Question: I am trying to post texts and image using Facebook Feed Dialog , I am able to post to my own wall but not able to tag friends . I am able to choose a friend from FBFriendPickerViewController , but when i click done but i am getting return error 5 . In one of stackoverflow questions (ios-Facebook SDK 3.0 Error 5 When Posting Status Update) there were a few ways where one can get this error , I have corrected all the possible ways which was mentioned in that question .
and is the feed dialog correct [FBRequestConnection startWithGraphPath:@"%@/feed" parameters:params
This is my code ,
'''
- (IBAction)pickFriendsList:(UIButton *)sender
{
FBFriendPickerViewController *friendPickerController = [[FBFriendPickerViewController alloc] init];
friendPickerController.title = @"Pick Friends";
[friendPickerController loadData];
[friendPickerController presentModallyFromViewController:self animated:YES handler:
^(FBViewController *sender, BOOL donePressed) {
if (!donePressed) {
return;
}
NSString* fid;
NSString* fbUserName;
for (id<FBGraphUser> user in friendPickerController.selection)
{
NSLog(@"
user=%@
", user);
fid = user.id;
fbUserName = user.name;
NSMutableDictionary* params = [NSMutableDictionary dictionaryWithObjectsAndKeys:@"aaaaaa", @"message", @"http://webecoist.momtastic.com/wp-content/uploads/2009/01/nature-wonders.jpg", @"picture", @"My Susfsdfsdfs sdf sfsdfp", @"name", nil];
NSLog(@"
params=%@
", params);
[FBRequestConnection startWithGraphPath:@"%@/feed" parameters:params HTTPMethod:@"POST"
completionHandler:^(FBRequestConnection *connection, id result, NSError *error)
{
//Tell the user that it worked.
UIAlertView *alertView = [[UIAlertView alloc] initWithTitle:@"Shared"
message:[NSString stringWithFormat:@"Invited %@! error=%@", fbUserName, error]
delegate:nil
cancelButtonTitle:@"OK"
otherButtonTitles:nil];
[alertView show];
NSLog(@"%@ alertview description",alertView.message);
}
];
}
}];
}
'''

Error :
'''
> Error Domain=com.facebook.sdk Code=5 "The operation couldn't be
> completed. (com.facebook.sdk error 5.)" UserInfo=0xa157bf0
> {com.facebook.sdk:HTTPStatusCode=500,
> com.facebook.sdk:ParsedJSONResponseKey={
> body = {
> error = {
> code = 1;
> message = "An unknown error has occurred.";
> type = OAuthException;
> };
> };
> code = 500; }, com.facebook.sdk:ErrorSessionKey=<FBSession: 0x9491490, state: FBSessionStateOpen, loginHandler: 0x946f8d0, appID:
> 511223775602729, urlSchemeSuffix: ,
> tokenCachingStrategy:<FBSessionTokenCachingStrategy: 0x948f2b0>,
> expirationDate: 2013-06-15 05:04:17 +0000, refreshDate: 2013-04-16
> 10:36:11 +0000, attemptedRefreshDate: 0001-12-30 00:00:00 +0000,
> permissions:( )>}
'''
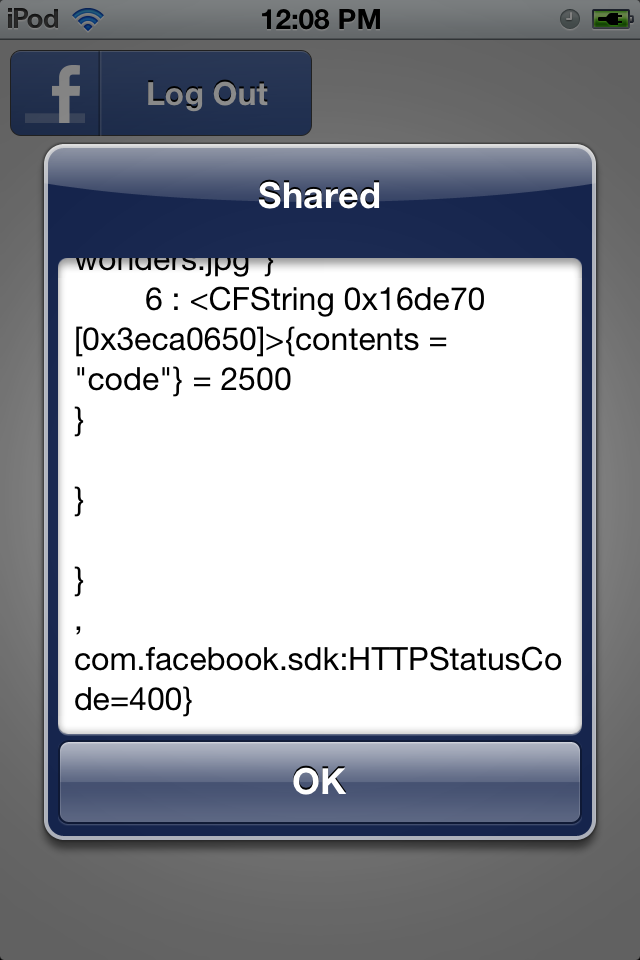
Answer: 'FB User ID'
Change your code as below:
'''
[FBRequestConnection
startWithGraphPath:[NSString stringWithFormat:@"%@/feed", fid]
parameters:params
HTTPMethod:@"POST"
completionHandler:^(FBRequestConnection *connection,
id result,
NSError *)
'''
Regards,